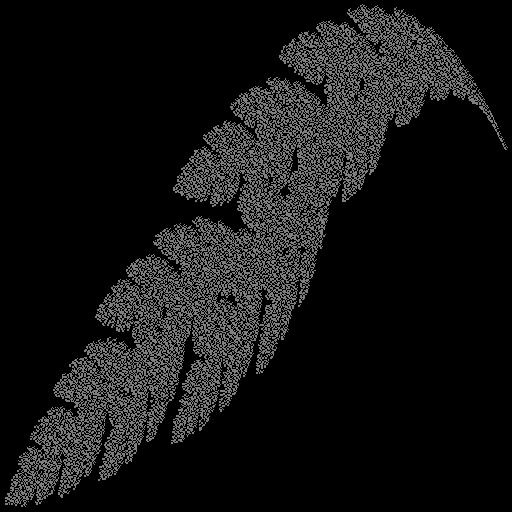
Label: shieldfern